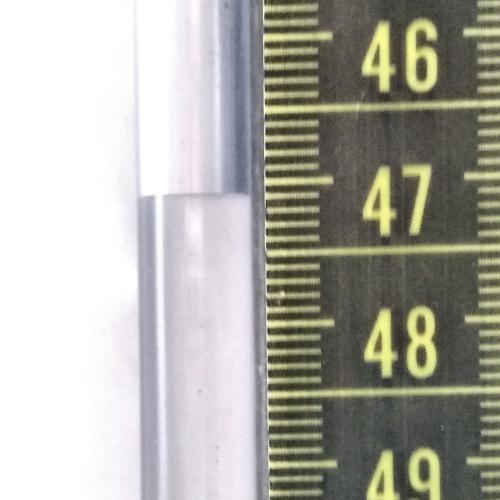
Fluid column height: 47.1 cm